如图，正方体$ABCD-A_1B_1C_1D_1$中，四分之一圆柱$BB_1C_1-AA_1D_1$与四分之一圆柱$AA_1B_1-DD_1C_1$公共部分是八分之一的“牟合方盖”．已知这个正方体的棱长为2，利用祖暅原理，该八分之一“牟合方盖”的体积为\underline{\quad\quad}.

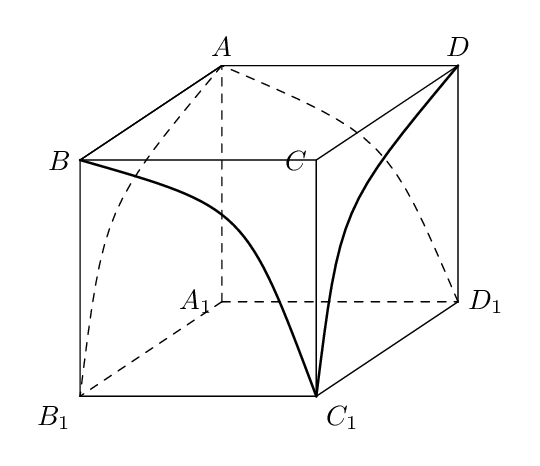
【解答】
\noindent \textbf{【答案】} $\dfrac{16}{3}$

\noindent \textbf{【分析】} 关键点在于构造底面边长和高均为2的直四棱锥，根据祖日恒原理，八分之一“牟合方盖”的体积等于正方体的体积减去该四棱锥的体积，即可求得结果.

\noindent \textbf{【详解】} 如图，设$MB_1=h$，边长为$r$，截面位于八分之一“牟合方盖”内的部分为正方形$PQRS$.




\noindent 易知$MB_1=A_1S=h$，连接$A_1P$.

\noindent 由点$P$在以$A_1$为圆心，$r$为半径的圆弧上，得$A_1P=r$.

\noindent 在$\text{Rt}\triangle A_1PS$中，由勾股定理得$PS=\sqrt{r^2-h^2}$，

\noindent 故所求正方形$PQRS$的面积为$r^2-h^2$.

\noindent 所以用平行于底面$A_1B_1C_1D_1$的任意一个平面截八分之一“牟合方盖”，

\noindent 所得截面面积是$r^2-h^2$，$h\in[0,r]$，

\noindent 所以可以构造底面边长为$r$，高为$r$的直四棱锥，对于直四棱锥$C_1-ABCD$，

\noindent 当用过点$M$的截面截该四棱锥时，截面面积为$h^2$.




\vspace{1em}
\noindent 根据祖日恒原理，八分之一“牟合方盖”的体积等于正方体的体积减去该四棱锥的体积，

\noindent 故所求体积为
\(
r^3 - \frac{1}{3}r^2 \cdot r = \frac{2}{3} \times 2^3 = \frac{16}{3}.
\)

\noindent 故答案为：$\dfrac{16}{3}$.
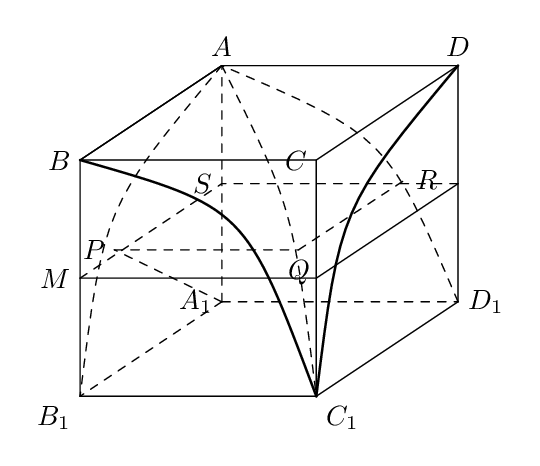
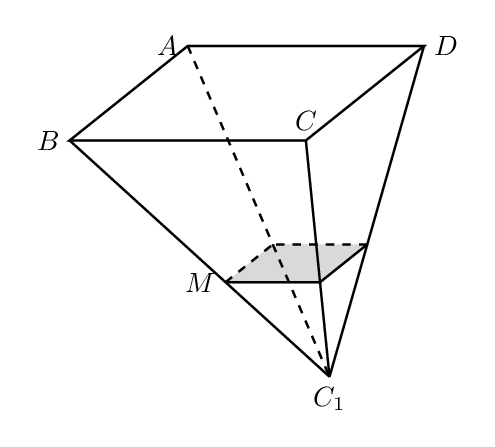